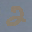
Label: 2